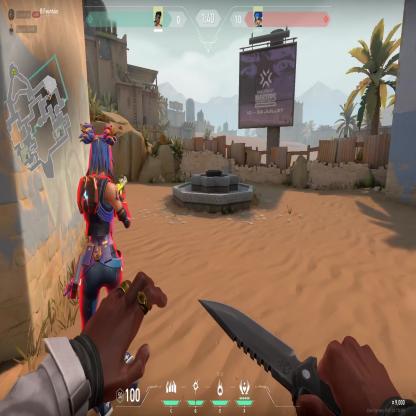
Label: enemy